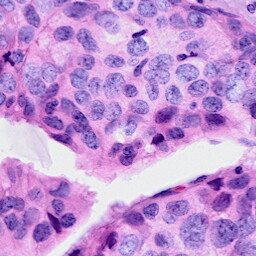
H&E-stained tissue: Breast